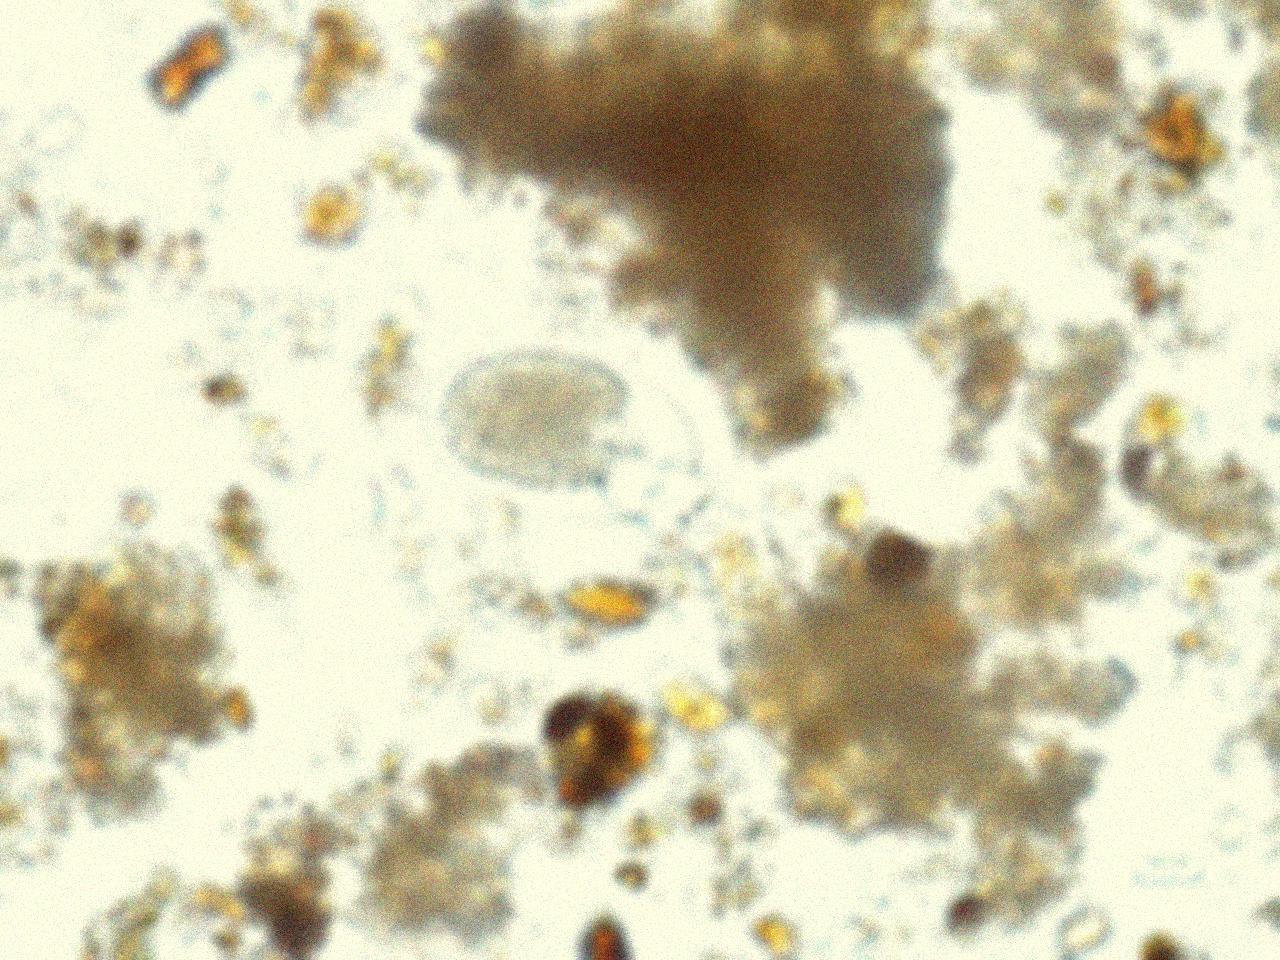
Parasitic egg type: Hookworm egg